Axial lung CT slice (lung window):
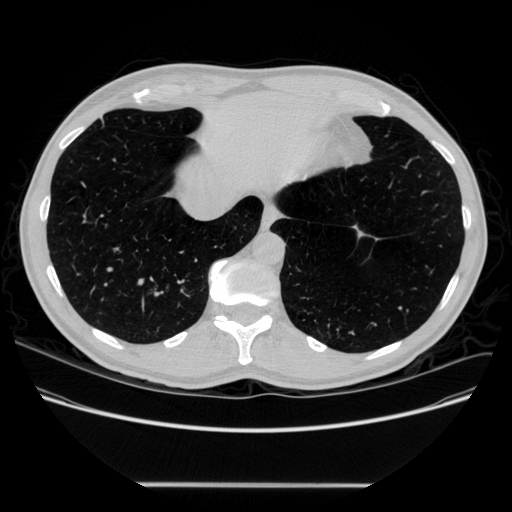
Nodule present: no